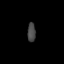
Tissue: prostate
Cell type: Fibroblasts
Senescence score: 0.8
Nuclear area (px): 153
Mean DAPI intensity: 69.863